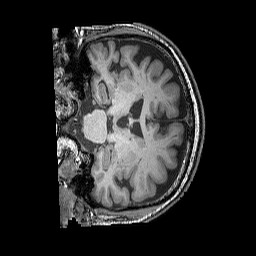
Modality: T1w
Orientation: coronal
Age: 70
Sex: male
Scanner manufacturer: siemens
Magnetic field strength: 3 T
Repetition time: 2.25 s
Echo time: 0.00411 s